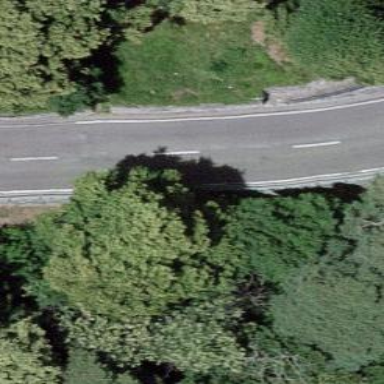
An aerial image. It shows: Bus stop along the road.